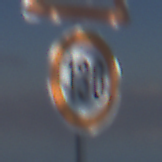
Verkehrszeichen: Geschwindigkeit130
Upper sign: FlugbetriebLinks
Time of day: MorningAfternoon
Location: Outdoor (Nature)
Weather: PartlyCloudy
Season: NotSpecified
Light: Natural